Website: macys
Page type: billing-address
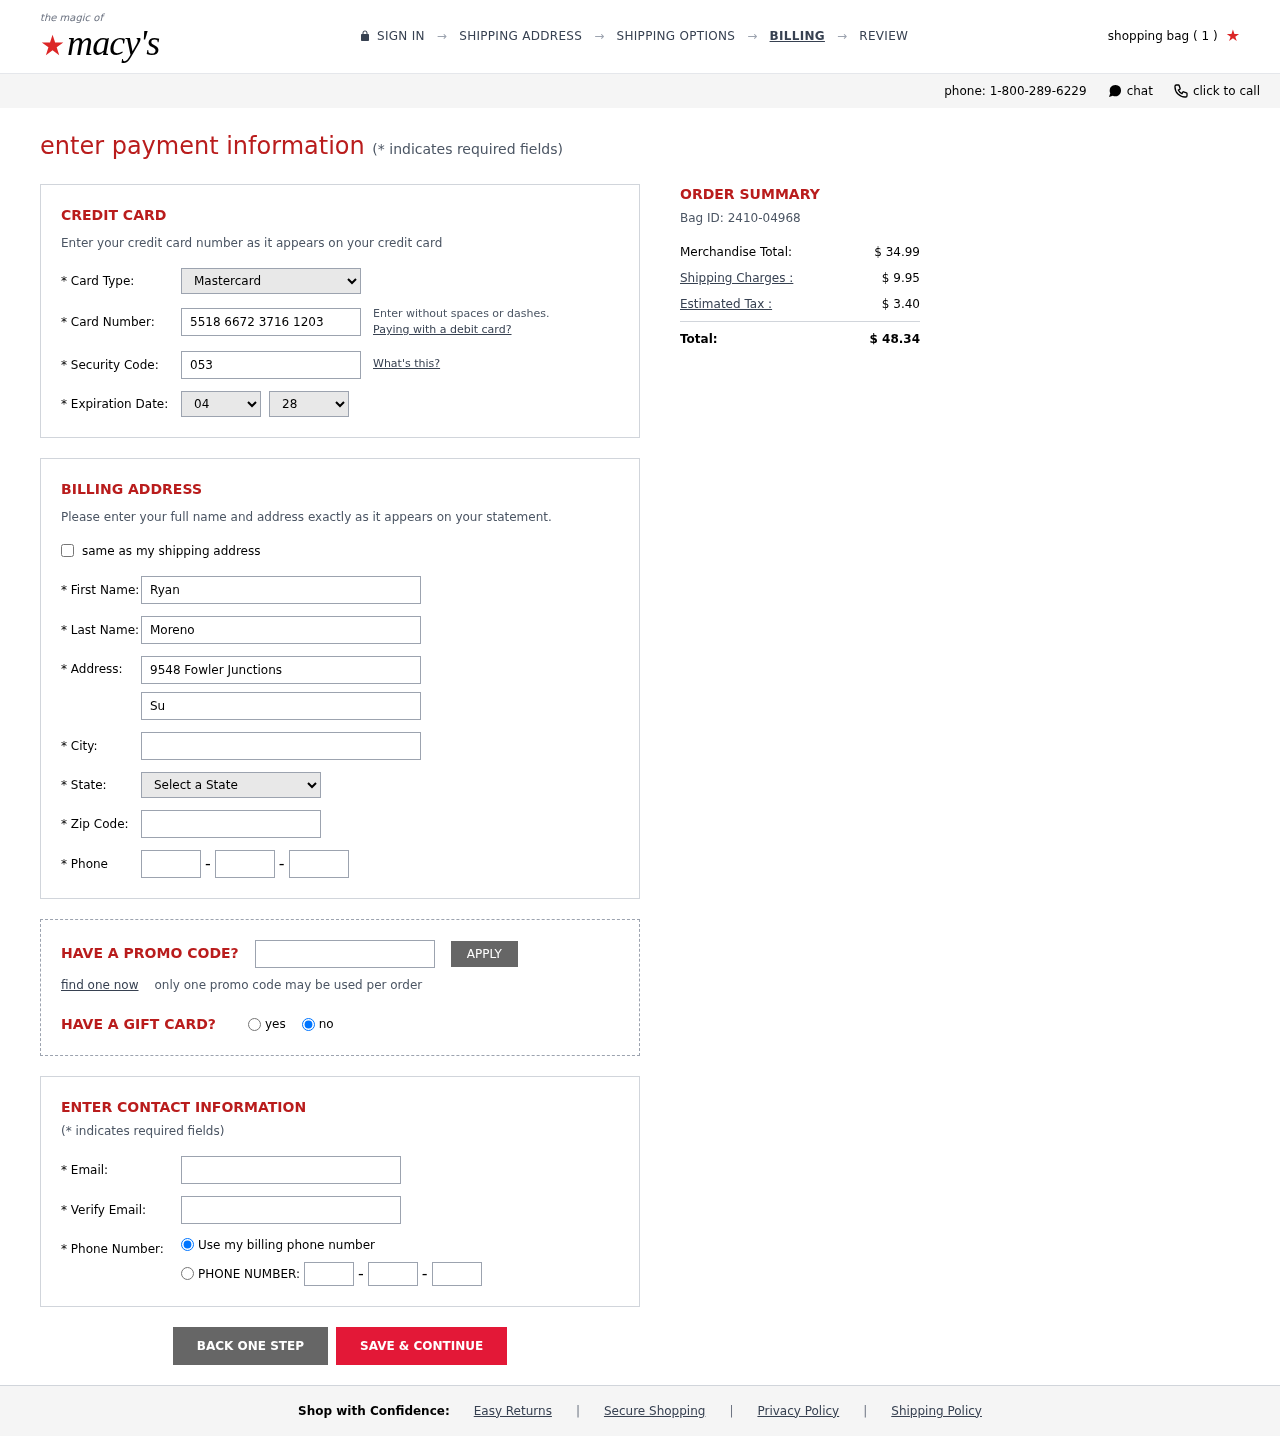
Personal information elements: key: PII_CARD_CVV
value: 053
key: PII_CARD_EXPIRY_MONTH
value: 04
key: PII_CARD_EXPIRY_YEAR
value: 28
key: PII_CARD_NUMBER
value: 5518 6672 3716 1203
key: PII_CARD_TYPE
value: Mastercard
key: PII_CITY
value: Jillianchester
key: PII_EMAIL
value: ryan.moreno@hotmail.com
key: PII_FIRSTNAME
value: Ryan
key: PII_LASTNAME
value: Moreno
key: PII_PHONE_AREA
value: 697
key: PII_PHONE_PREFIX
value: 437
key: PII_PHONE_SUFFIX
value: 0453
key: PII_POSTCODE
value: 22418
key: PII_STATE_ABBR
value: PR
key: PII_STREET
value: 9548 Fowler Junctions
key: PII_STREET2
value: Suite 114
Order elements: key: ORDER_NUM_ITEMS
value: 1
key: ORDER_ID
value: Bag ID: 2410-04968
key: ORDER_SUBTOTAL
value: $ 34.99
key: ORDER_SHIPPING_COST
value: $ 9.95
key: ORDER_TAX
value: $ 3.40
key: ORDER_TOTAL
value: $ 48.34